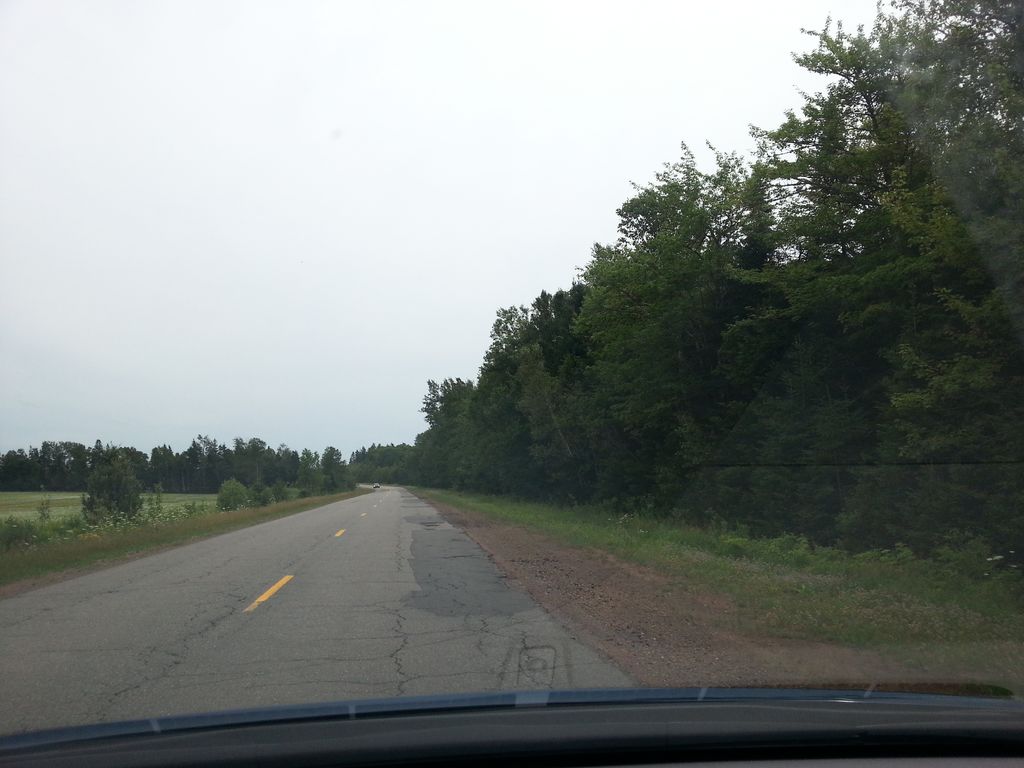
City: charlottetown